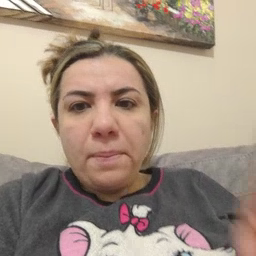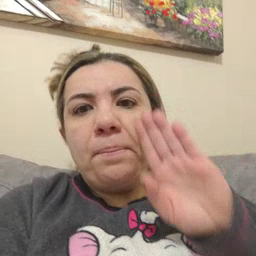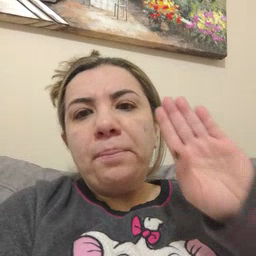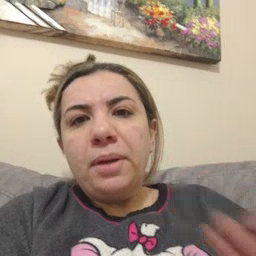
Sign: brown